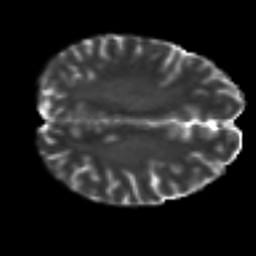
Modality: T2w
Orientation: axial
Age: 30
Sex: female
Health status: healthy
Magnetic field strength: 3 T
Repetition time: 7 s
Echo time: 0.0926 s